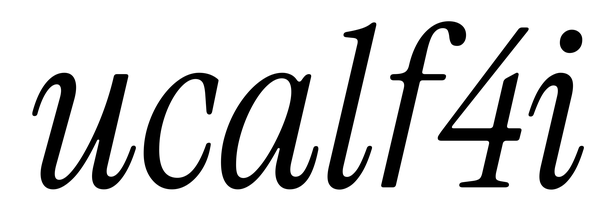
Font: InstrumentSerif-Italic